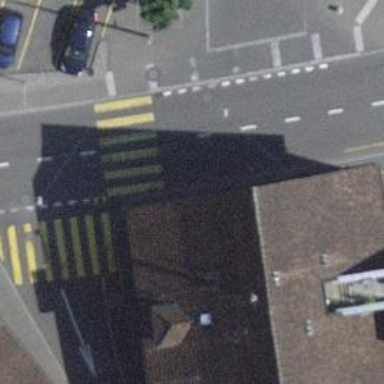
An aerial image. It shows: Pedestrian crossing with zebra markings on footway.